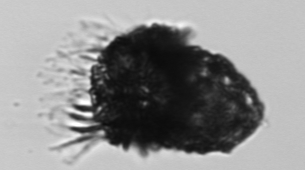
Label: Stenosemella_pacifica